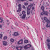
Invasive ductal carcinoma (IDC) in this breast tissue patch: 0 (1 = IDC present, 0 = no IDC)